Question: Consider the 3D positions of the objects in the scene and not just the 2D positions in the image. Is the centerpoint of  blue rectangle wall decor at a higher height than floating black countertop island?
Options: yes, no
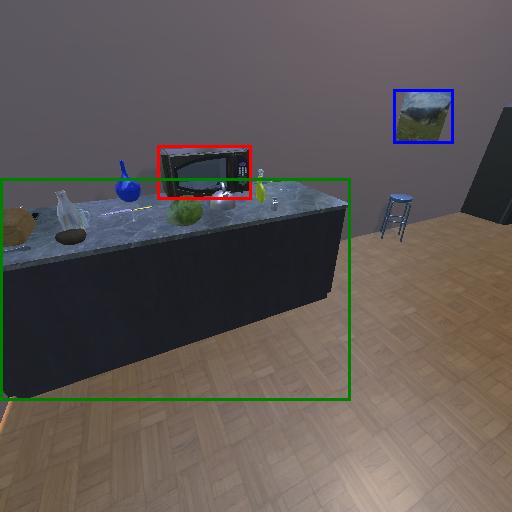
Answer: yes